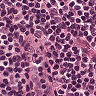
Metastatic tissue present: no